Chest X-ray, PA view. Patient: 59 years old, sex M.
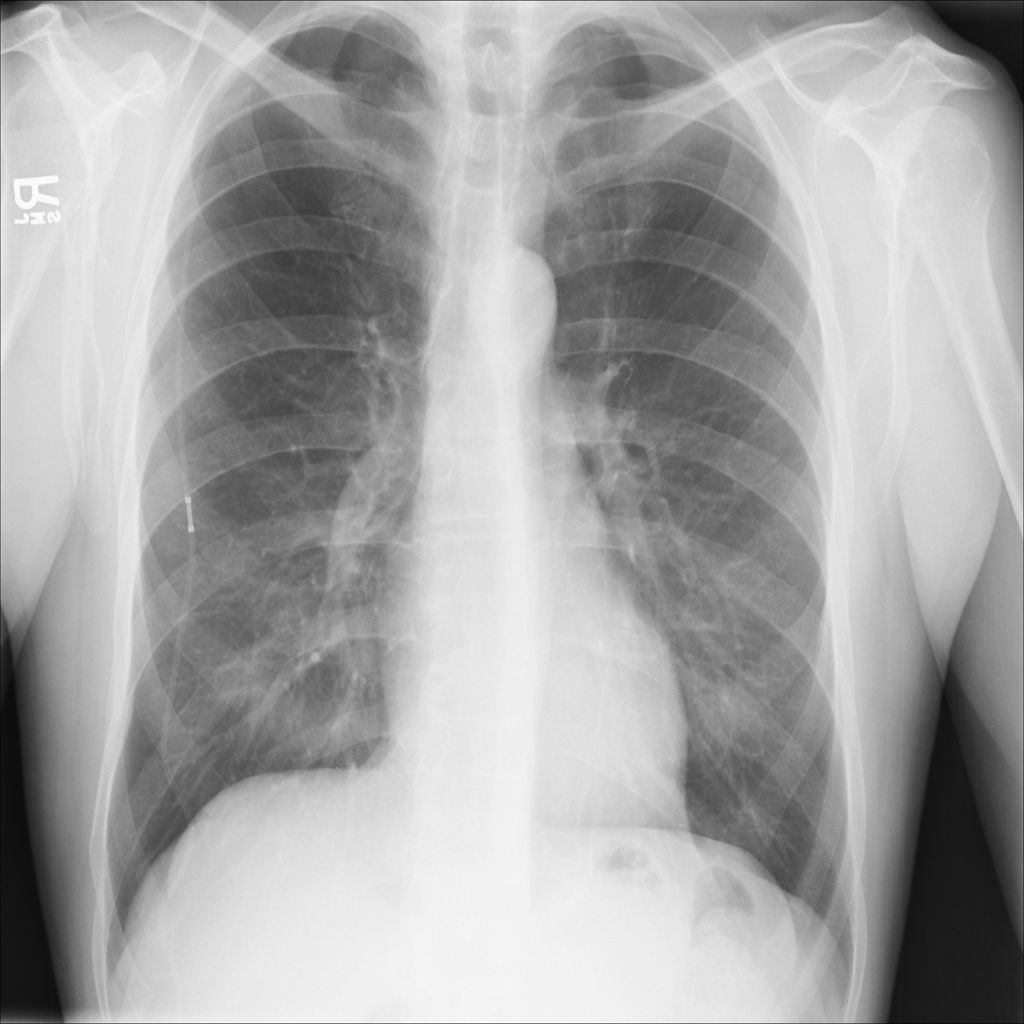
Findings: No Finding